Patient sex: M
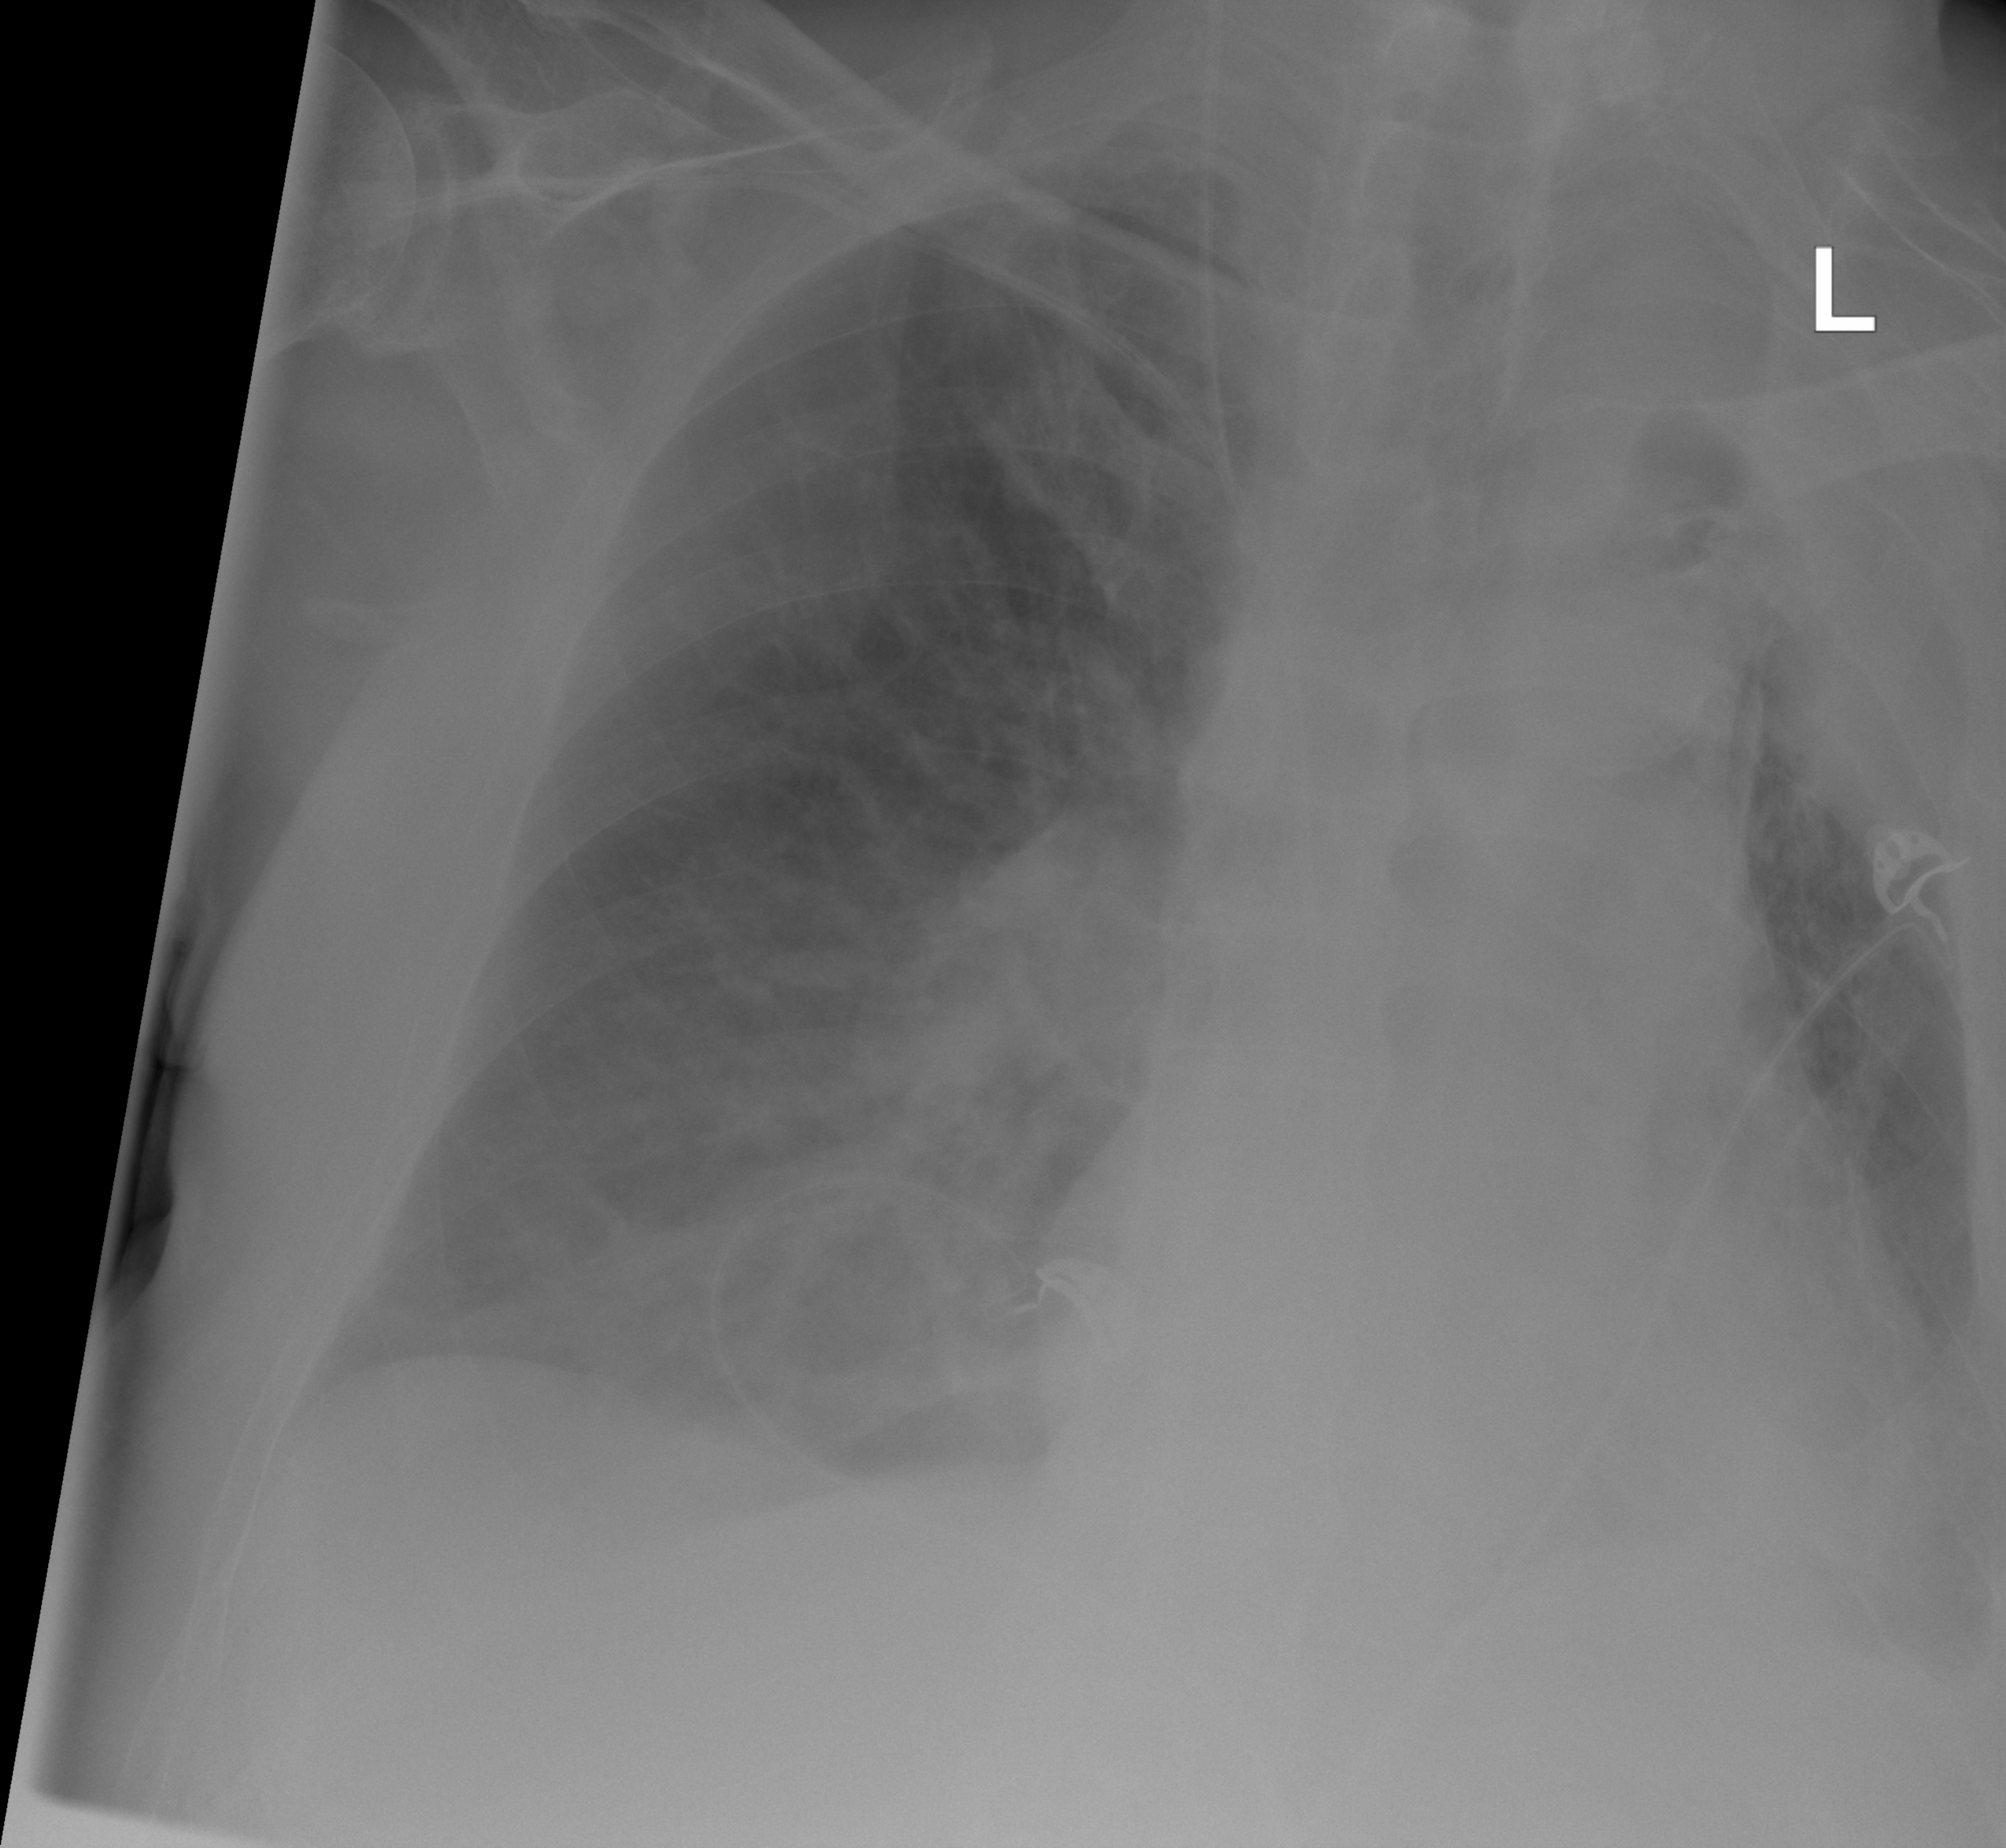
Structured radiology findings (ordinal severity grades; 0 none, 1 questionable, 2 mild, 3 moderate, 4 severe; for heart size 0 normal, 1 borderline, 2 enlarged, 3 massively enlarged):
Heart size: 0
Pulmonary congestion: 0
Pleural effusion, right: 0
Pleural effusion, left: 2
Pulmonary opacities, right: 3
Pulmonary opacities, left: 0
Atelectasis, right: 0
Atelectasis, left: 0